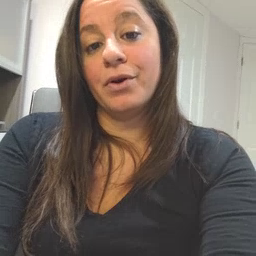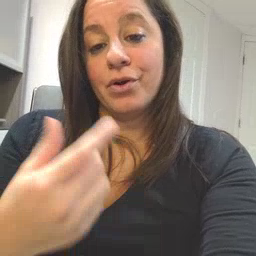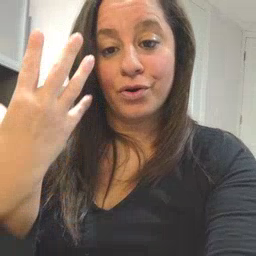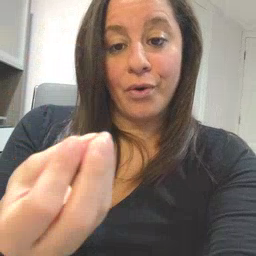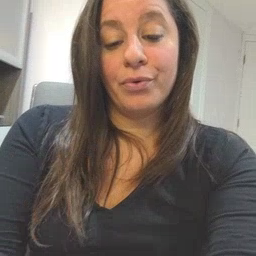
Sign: go